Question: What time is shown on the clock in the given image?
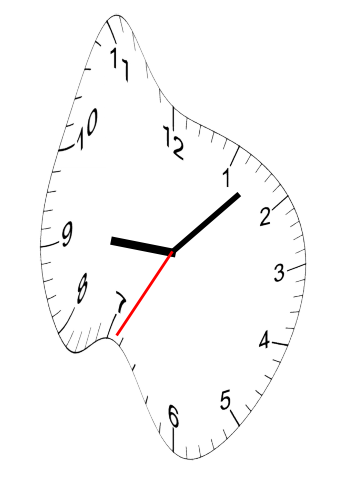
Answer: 09:07:35